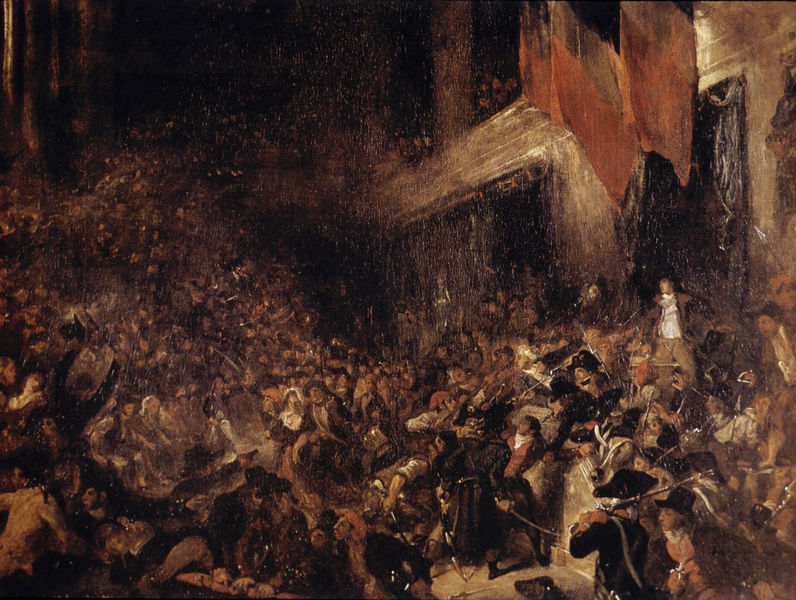
Titel: Boissy d'Anglas à la Convention Nationale, Boissy d'Anglas in der Nationalversammlung
Künstler: Eugène Delacroix
Standort: Bordeaux
Institution: Musée des Beaux-Arts de Bordeaux
Schlagwörter: dunkel, feuer, gemälde, kampf, mann, schatten, weiß, frauen, menschen, ocker, sitzen, stadt, abend, bewegung, braun, fenster, frankreich, frau, grau, hüte, licht, männer, nacht, schwarz, strasse, zeichnung, gebäude, haus, rot, haube, leute, malerei, masse, menge, versammlung, gedränge, messer, häuser, dunkelheit, gold, realismus, redner, bauern, düster, fahnen, italien, zuschauer, fahne, flagge, rede, trikolore, empore, saal, französisch, romantik, gewalt, krieg, schlacht, sturm, treppe, historienbild, soldaten, goya, menzel, grossstadt, aufruhr, stürmen, militär, revolution, schwert, schwerter, säbel, uniform, waffen, aufstand, brutal, durcheinander, gemetzel, revolte, soldat, bürger, tumult, bedrohlich, volk, napoleon, degen, dreispitz, menschenmenge, anführer, gewehr, rotbraun, historienmalerei, wut, mönche, kutten, flaggen, gewehre, toben, verwundete, zuhörer, französische revolution, offiziere, republik, schar, delacroix, flagen, emälde, flage, adolf menzel, massen, bajonette, bastille, einsturz, ansturm, pöbel, kamp, menschenmege, pistolen, märz, rebellion, mob, schweiß, gewähre, rote fahnen, falggen, häuserwand, heimd, aufständischen, boissy, boissy d'nglas, dunkelh, menschstrom, ld, rebllion, emälge, aufstan